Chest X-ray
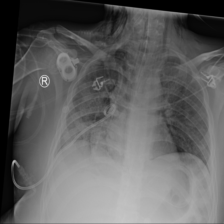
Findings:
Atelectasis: negative
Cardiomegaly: negative
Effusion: negative
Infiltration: positive
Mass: negative
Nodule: negative
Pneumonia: negative
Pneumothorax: negative
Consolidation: negative
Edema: negative
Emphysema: negative
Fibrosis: negative
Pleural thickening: negative
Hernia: negative